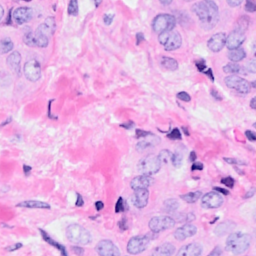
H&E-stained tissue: Breast